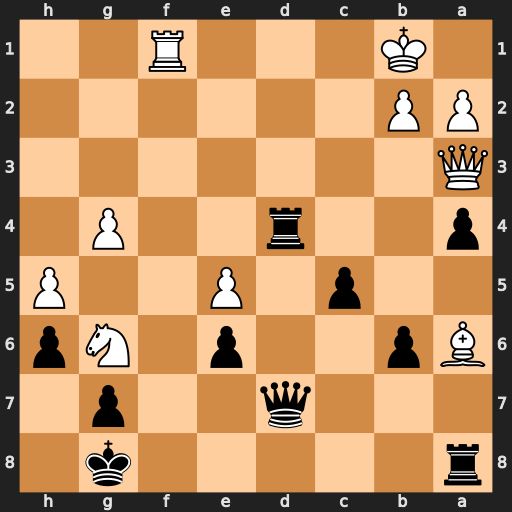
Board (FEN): r5k1/3q2p1/Bp2p1Np/2p1P2P/p2r2P1/Q7/PP6/1K3R2
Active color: b
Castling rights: -
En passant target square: -
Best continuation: Rd1+ Rxd1 Qxd1#